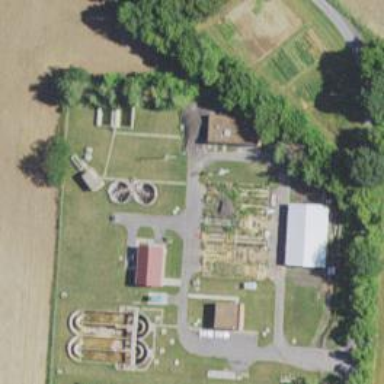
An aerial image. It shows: View of wastewater plant.